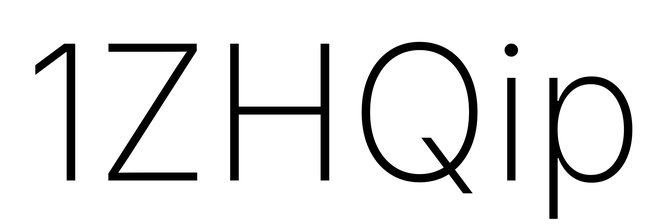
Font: Inter_ExtraLight